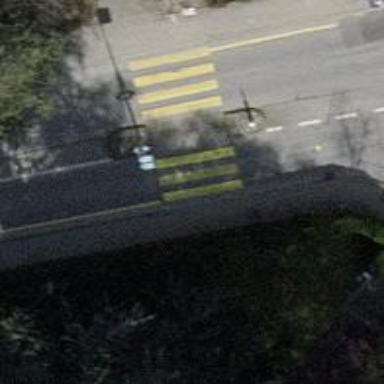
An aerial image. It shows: Uncontrolled zebra crossing with pedestrian island.